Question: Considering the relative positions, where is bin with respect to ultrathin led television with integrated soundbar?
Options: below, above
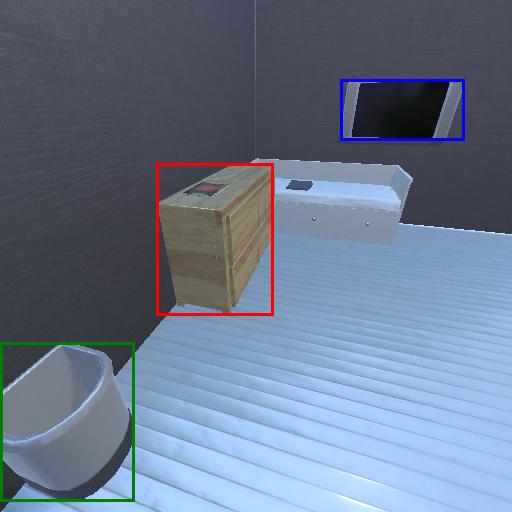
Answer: below